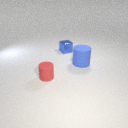
small red rubber cylinder to the left of large blue rubber cylinder